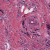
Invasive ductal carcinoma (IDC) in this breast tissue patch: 1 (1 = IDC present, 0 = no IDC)